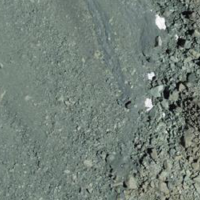
EUNIS habitat code: 48
Species observed at this site:
Geum reptans